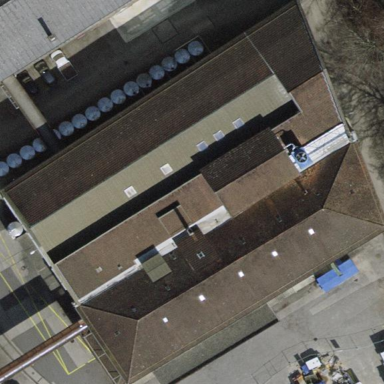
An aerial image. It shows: Industrial building.